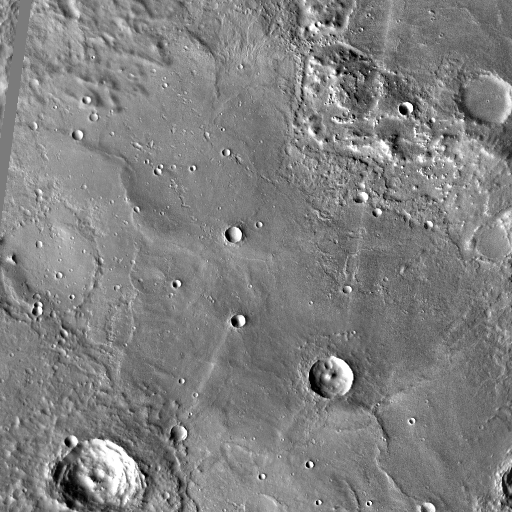
Crater classes present: Background, Other, Buried, Secondary